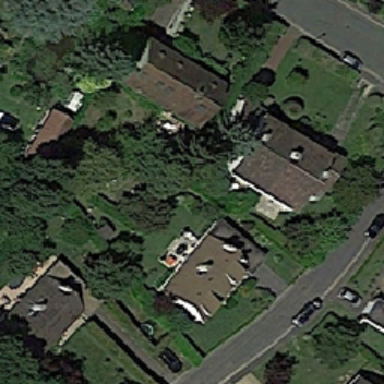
Many cars parked around the house .